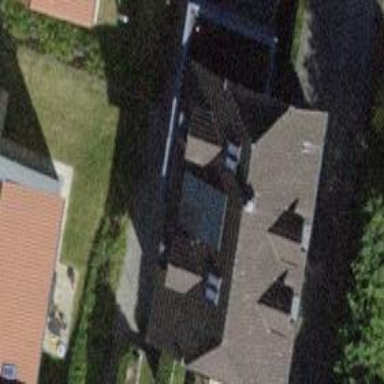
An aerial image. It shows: Building with tile roof.